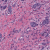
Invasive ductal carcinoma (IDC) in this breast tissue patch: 1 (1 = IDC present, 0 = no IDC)